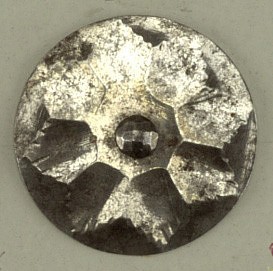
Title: Button
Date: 19th century
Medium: Steel
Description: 1931-59-263: Button with ornament in design of flower with eigh...